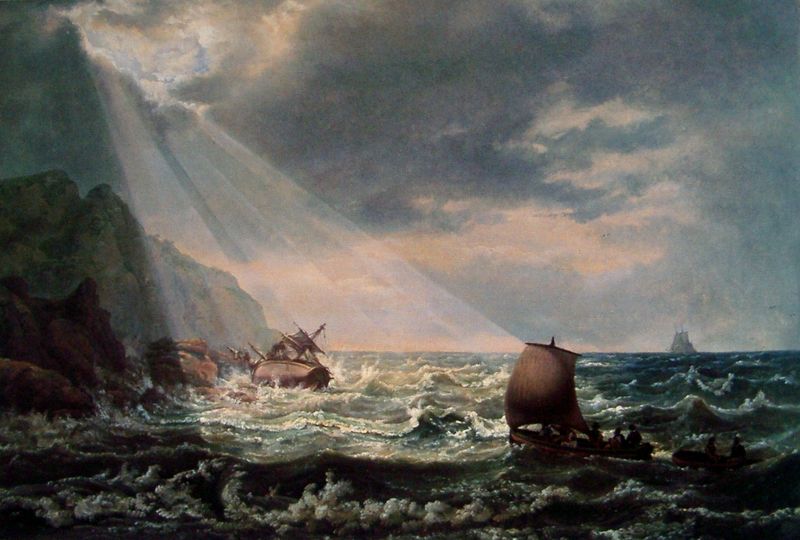
Titel: Schiffbruch an der Felsenküste von Capri
Künstler: Johan Christian Clausen Dahl
Institution: (Privatbesitz)
Schlagwörter: berg, blau, dunkel, felsen, gemälde, gott, himmel, meer, schatten, wasser, weiß, wolken, grün, menschen, see, ufer, abend, braun, grau, hell, licht, männer, nacht, schwarz, rot, schleier, wolke, malerei, stein, steine, öl, horizont, hügel, sonnenaufgang, wind, sonne, insel, rosa, boot, boote, helldunkel, bewegt, gischt, küste, schiff, schiffe, segel, segelboot, segelschiffe, strand, welle, wellen, düster, mast, segelschiff, berge, fels, gebirge, klippen, violett, geröll, steil, scheinwerfer, masten, schaum, brandung, flut, havarie, not, schiffbruch, seenot, stranden, sturm, stürmisch, unglück, untergang, unwetter, wetter, wild, wogen, mondlicht, segelboote, klippe, segeln, steilküste, regen, lichtstrahl, sonnenstrahl, kegel, strahlen, riff, gefahr, strahl, allegorie, seegang, lichtstrahlen, schein, lichtspiel, dramatik, unfall, wrack, sonnenstrahlen, diagonale, schaumkronen, macht, lich, erleuchtung, heilig, lichtschein, felsenküste, gestrandet, kentern, rettung, lichtkegel, morgensonne, kliff, seegel, seeschlacht, brise, seeleute, schieflage, felsküste, zerschellt, gebläht, marinemalerei, aufgerissen, schaumkrone, wucht, schuff, stürmische see, stürmisches meer, mondlich, aufgegelaufen, aufreissend, drang, seebeben, wolkenriss, iff, eer, aufregend, strahl sonne, havarier, havarieren, gefah